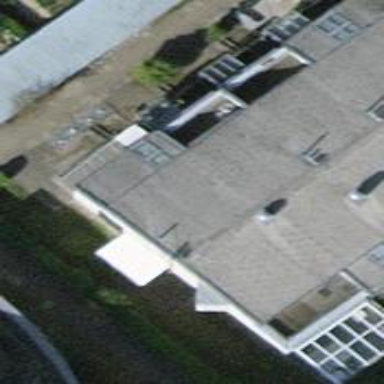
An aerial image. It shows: Simple house.